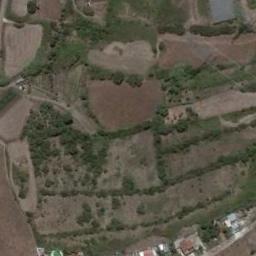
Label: terrace